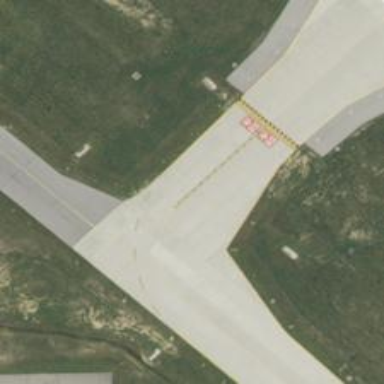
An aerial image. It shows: View of taxiway at the airport.